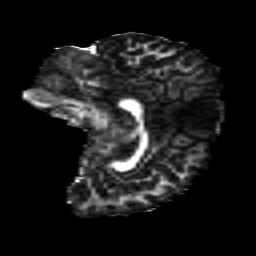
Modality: FA
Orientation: sagittal
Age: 12
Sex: male
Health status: ill
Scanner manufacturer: ge
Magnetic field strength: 3 T
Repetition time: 7.5 s
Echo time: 0.079 s